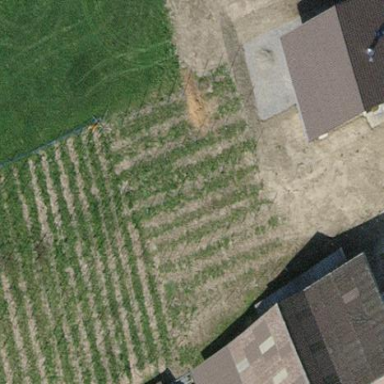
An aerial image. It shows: Vineyard with grape crops.